Sex: F
Age: 29
Scanner: Avanto
Primary tumour origin: Other
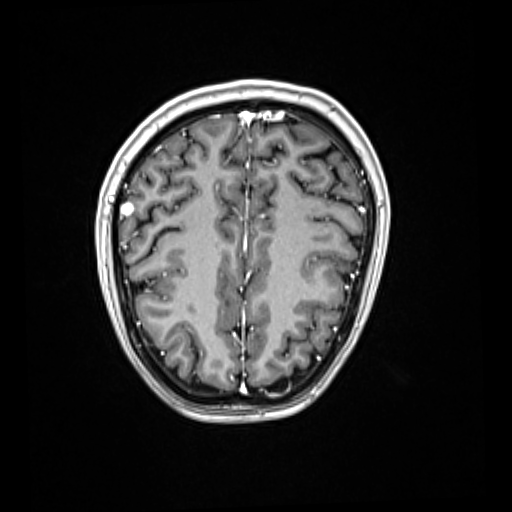
Segmented lesion volume (cc): 0.4721
Number of lesion components: 3